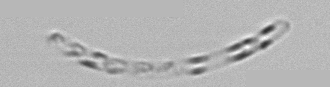
Label: Guinardia_striata